Question: I have the following '.fx' file:
'''
Texture2D texture2d;
SamplerState linearSampler
{
Filter = MIN_MAG_MIP_LINEAR;
AddressU = Clamp;
AddressV = Clamp;
};
struct VS_IN
{
float4 pos : POSITION;
float3 uvq : TEXCOORD0;
};
struct PS_IN
{
float4 pos : SV_POSITION;
float3 uvq : TEXCOORD0;
};
PS_IN VS(VS_IN input)
{
PS_IN output = (PS_IN)0;
output.pos = float4(input.pos.xyz, 1.0);
output.uvq = input.uvq;
return output;
}
float4 PS(PS_IN input) : SV_Target
{
return texture2d.Sample(linearSampler, input.uvq.xy);
}
technique10 Render
{
pass P0
{
SetVertexShader(CompileShader(vs_4_0, VS()));
SetGeometryShader(NULL);
SetPixelShader(CompileShader(ps_4_0, PS()));
}
}
'''
(Note: 'uvq' is 'float3' for a reason, 'q' will later be used but it's just ignored now).
When I use this effect to texture map a quad (texture image to the left), I get the rendering to the right: the pixels come from the texture all right but they are rather strangely sampled and repeated in stripes.

The co-ordinates are nothing special, the full texture:
'''
public Vertex[] vertices = {
new Vertex() { Position = new D3.Vector4F(-0.7f, -0.5f, 0, 0), UVQ = new D3.Vector3F(0f, 1f, 0) },
new Vertex() { Position = new D3.Vector4F(-0.4f, 0.6f, 0, 0), UVQ = new D3.Vector3F(0f, 0f, 0) },
new Vertex() { Position = new D3.Vector4F( 0.5f, -0.5f, 0, 0), UVQ = new D3.Vector3F(1f, 1f, 0) },
new Vertex() { Position = new D3.Vector4F( 0.3f, 0.9f, 0, 0), UVQ = new D3.Vector3F(1f, 0f, 0) },
};
'''
The texture has been read using the 'TextureLoader.cs' helper routines as they come in the Code Pack API tutorial.
'''
var TextureVariable = DxEffect.GetVariableByName("texture2d").AsShaderResource;
var stream = Application.GetResourceStream(MakePackUri("Resources/image.png"));
TextureVariable.Resource = DXUtil.TextureLoader.LoadTexture(DxDevice, stream.Stream);
'''
Input layout is as follows:
'''
var layout = new D3D.InputElementDescription[] {
new D3D.InputElementDescription() { SemanticName = "POSITION", SemanticIndex = 0, Format = GX.Format.R32G32B32A32Float, AlignedByteOffset = 0, InputSlot = 0, InputSlotClass = D3D.InputClassification.PerVertexData, InstanceDataStepRate = 0 },
new D3D.InputElementDescription() { SemanticName = "TEXCOORD", SemanticIndex = 0, Format = GX.Format.R32G32B32Float, AlignedByteOffset = 16, InputSlot = 0, InputSlotClass = D3D.InputClassification.PerVertexData, InstanceDataStepRate = 0 }
};
var DxPassDesc = DxTechnique.GetPassByIndex(0).Description;
var DxLayout = DxDevice.CreateInputLayout(layout, DxPassDesc.InputAssemblerInputSignature, DxPassDesc.InputAssemblerInputSignatureSize);
DxDevice.IA.InputLayout = DxLayout;
var vertex = new VertexArray();
var DxVertexBufferDescription = new D3D.BufferDescription() { BindingOptions = D3D.BindingOptions.VertexBuffer, CpuAccessOptions = D3D.CpuAccessOptions.None, MiscellaneousResourceOptions = D3D.MiscellaneousResourceOptions.None, Usage = D3D.Usage.Default, ByteWidth = (uint)Marshal.SizeOf(vertex) };
IntPtr vertexData = Marshal.AllocCoTaskMem(Marshal.SizeOf(vertex));
Marshal.StructureToPtr(vertex, vertexData, false);
var DxVertexBufferInitData = new D3D.SubresourceData() { SystemMemory = vertexData, SystemMemoryPitch = 0, SystemMemorySlicePitch = 0 };
var DxVertices = DxDevice.CreateBuffer(DxVertexBufferDescription, DxVertexBufferInitData);
uint stride = (uint)Marshal.SizeOf(typeof(Vertex));
uint offset = 0;
DxDevice.IA.SetVertexBuffers(0, new D3D.D3DBuffer[] { DxVertices }, new uint[] { stride }, new uint[] { offset });
Marshal.FreeCoTaskMem(vertexData);
'''
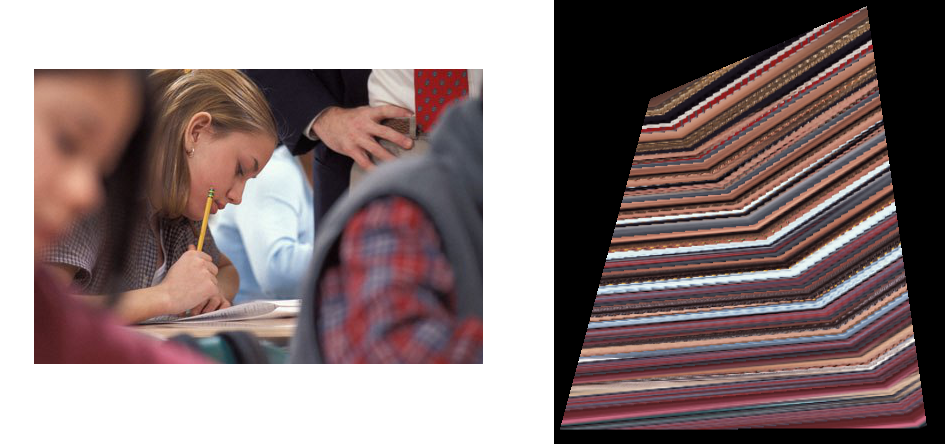
Answer: Solved. The maximum texture size seems to be 512 (although descriptions at MS seem to suggest larger values for DX10 Texture2D). Well...